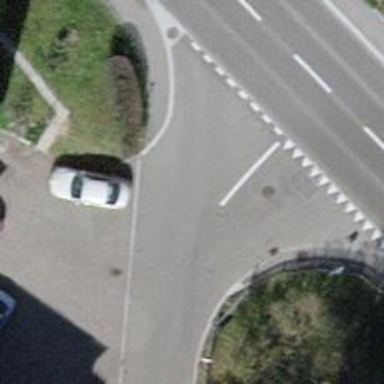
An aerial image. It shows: Unmarked crossing on the road.